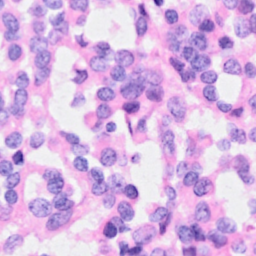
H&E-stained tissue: Breast